Question: How to delete the values which are not followed by second immediate cell?

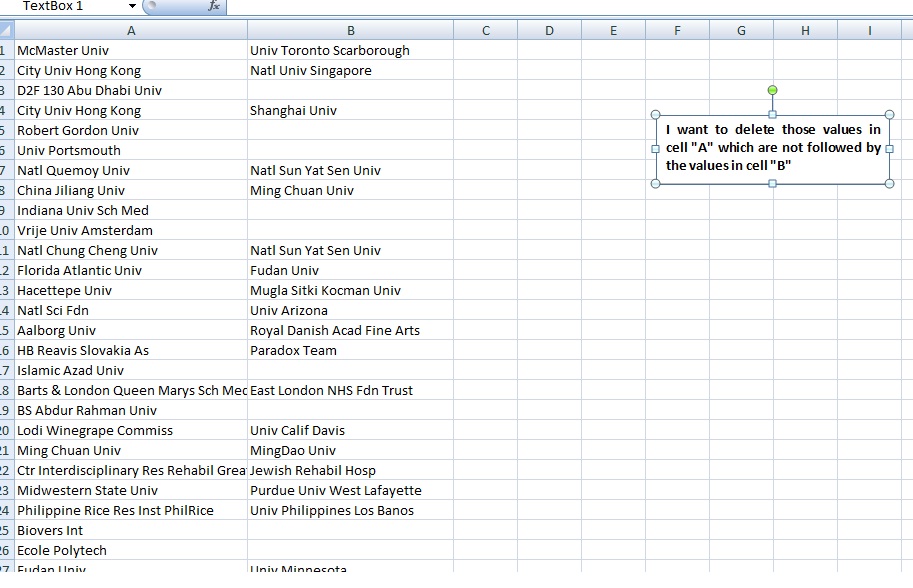
Answer: Following might help.
'''
Sub Demo()
Dim ws As Worksheet
Dim lastRow As Long
Dim cel As Range
Set ws = ThisWorkbook.Sheets("Sheet5") 'change Sheet5 to your data sheet
With ws
lastRow = .Cells(.Rows.Count, "A").End(xlUp).Row
For Each cel In .Range("B1:B" & lastRow)
If IsEmpty(cel) Then 'or use If Len(cel) = 0 Then
cel.Offset(0, -1).ClearContents
End If
Next cel
End With
End Sub
'''
If you want to delete the rows where 'Column B' is empty then try this
'''
Sub Demo()
Dim ws As Worksheet
Set ws = ThisWorkbook.Sheets("Sheet5") 'change Sheet5 to your data sheet
ws.Range("B1:B100").SpecialCells(xlCellTypeBlanks).EntireRow.Delete 'change range as per your data
End Sub
'''